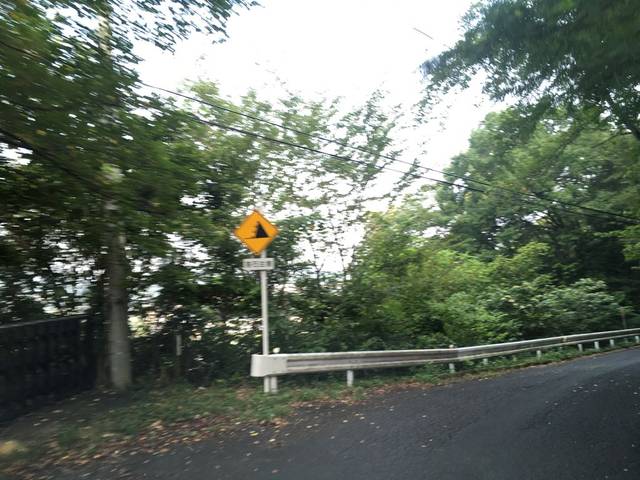
Region: Japan
Coordinates: 35.984, 139.114